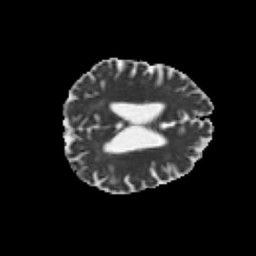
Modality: MD
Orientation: axial
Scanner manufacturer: siemens
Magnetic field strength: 3 T
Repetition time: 6.8 s
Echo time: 0.093 s